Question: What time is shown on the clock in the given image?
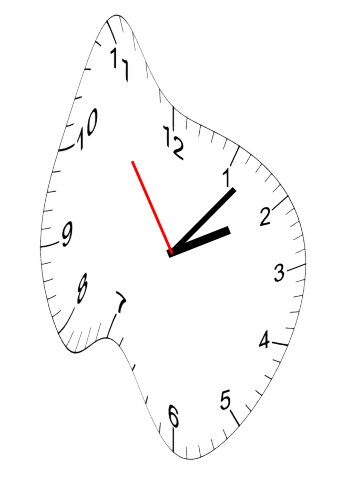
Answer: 02:06:54